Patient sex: F
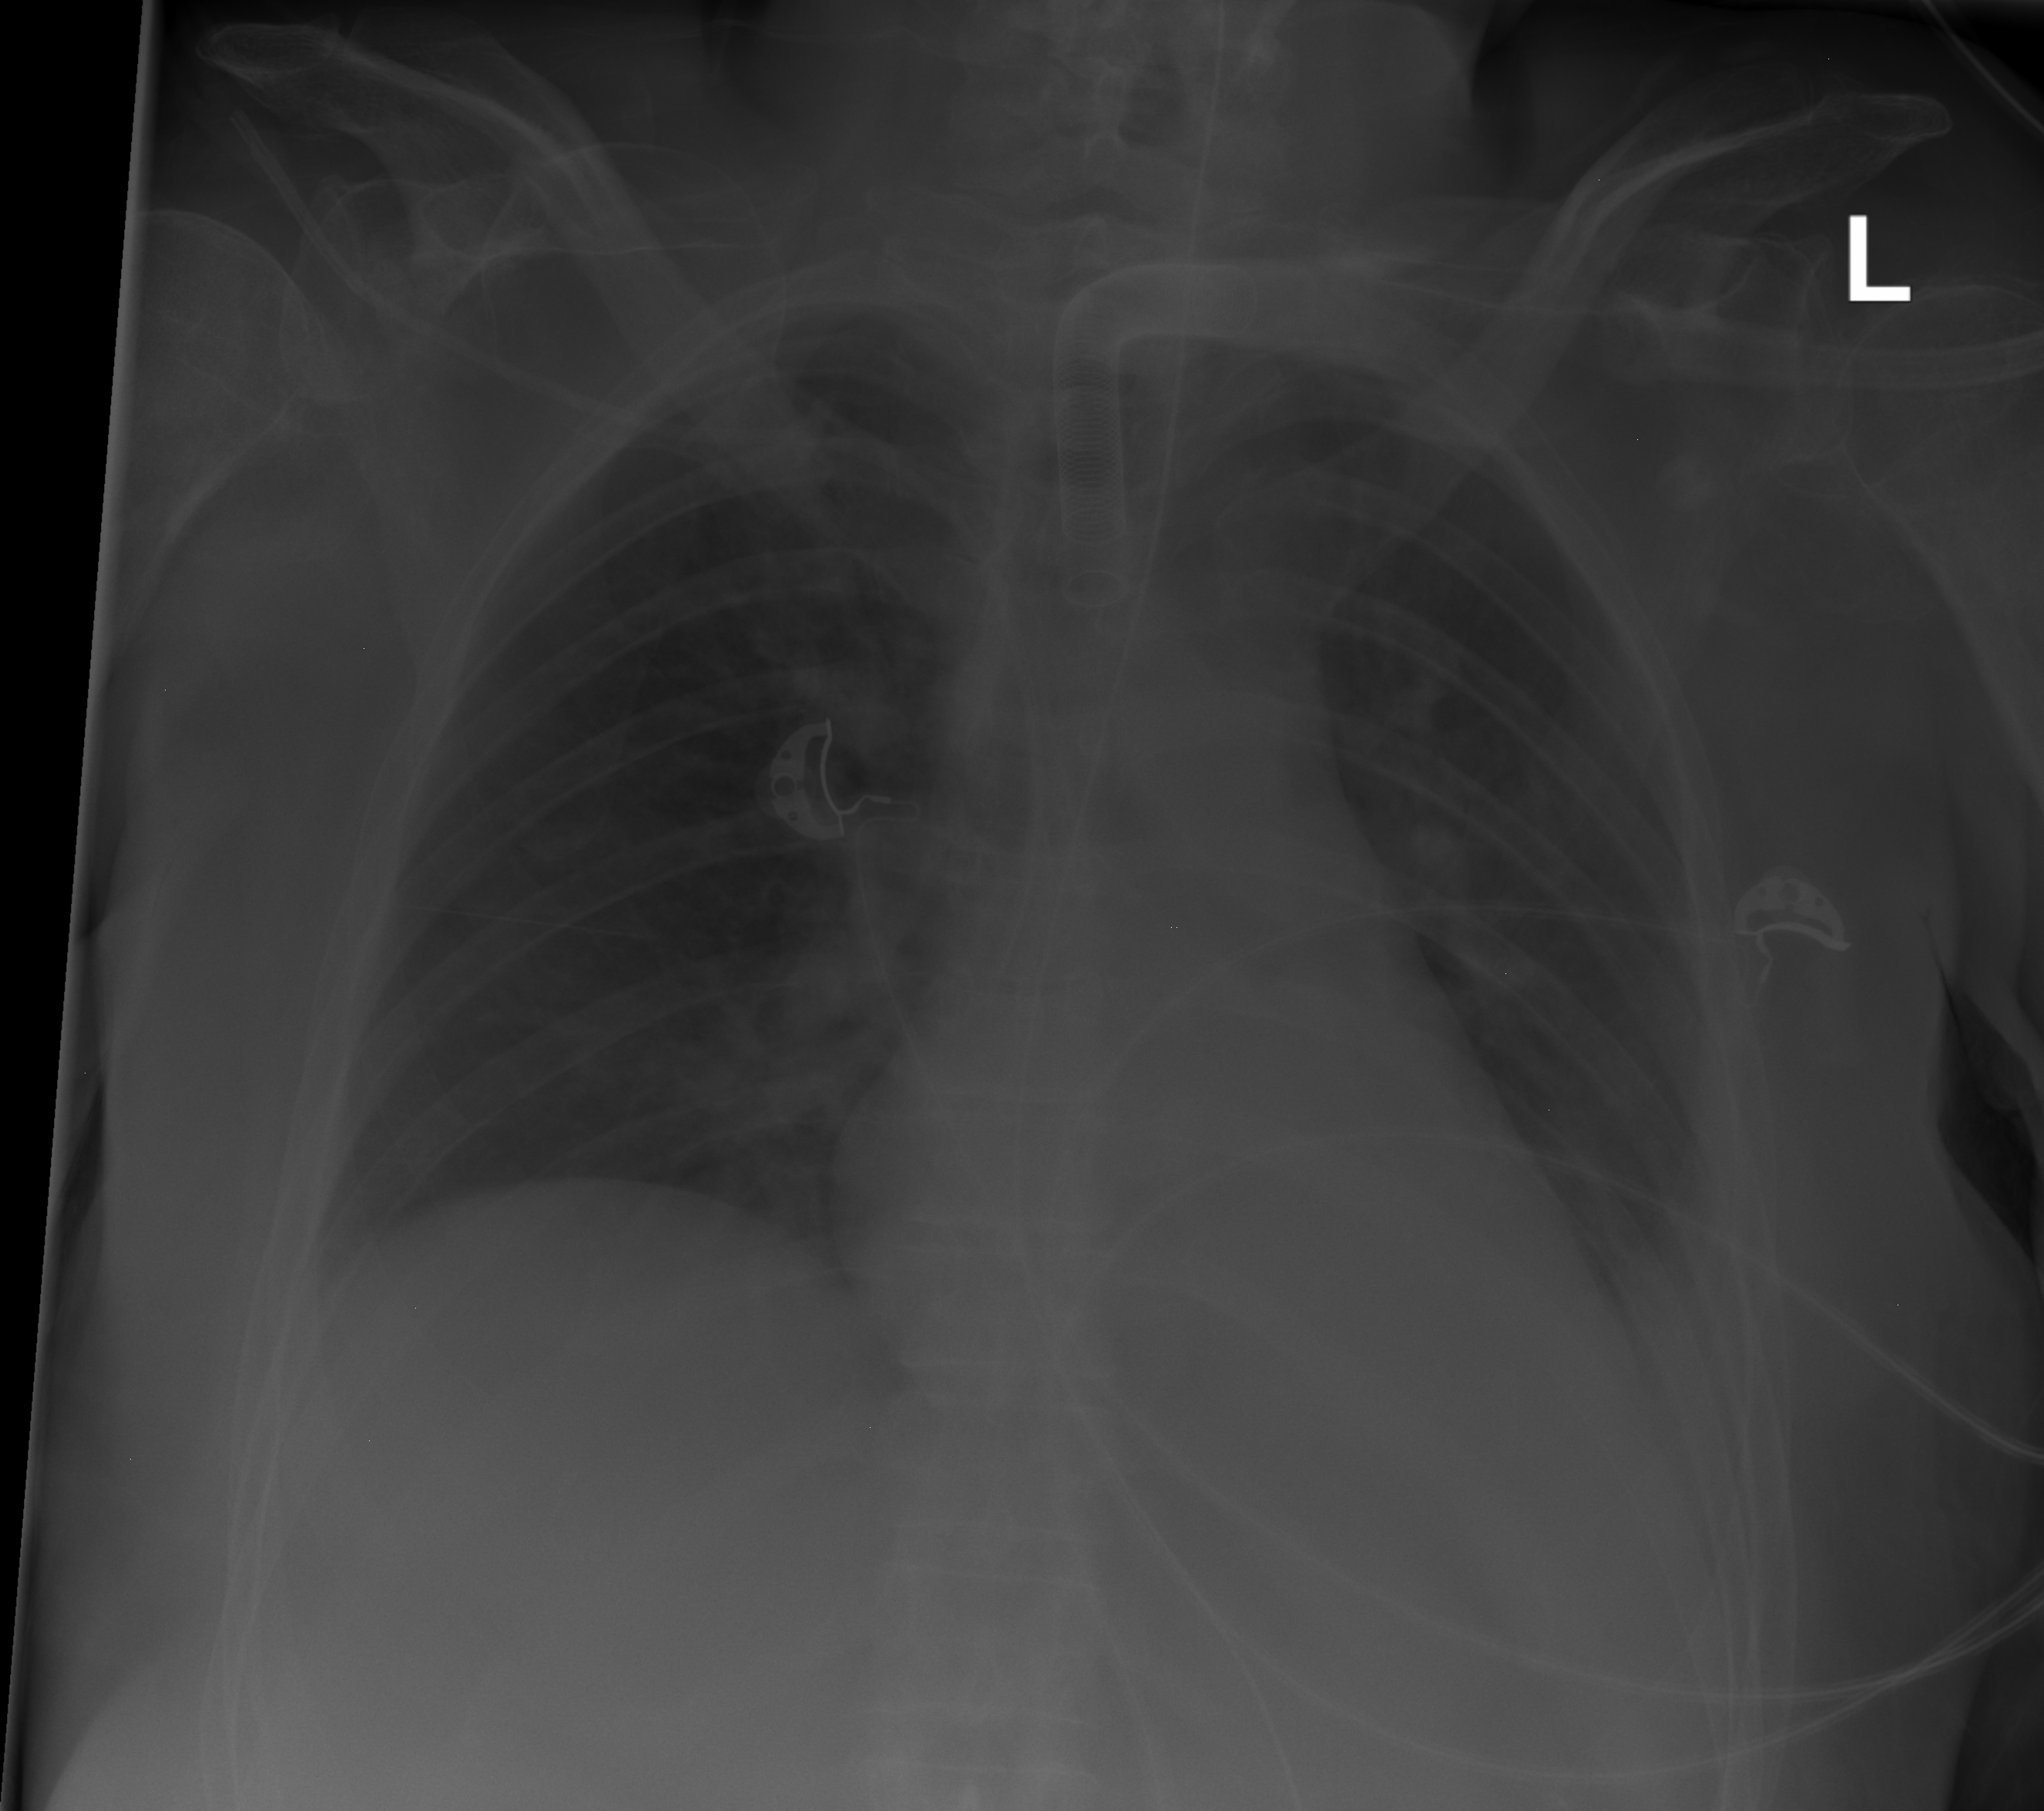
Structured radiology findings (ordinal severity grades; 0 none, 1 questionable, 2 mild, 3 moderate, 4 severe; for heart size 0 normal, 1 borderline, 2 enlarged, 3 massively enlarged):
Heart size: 0
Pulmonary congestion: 0
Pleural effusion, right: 0
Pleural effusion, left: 2
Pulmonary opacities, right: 0
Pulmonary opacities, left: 0
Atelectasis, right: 0
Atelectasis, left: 2